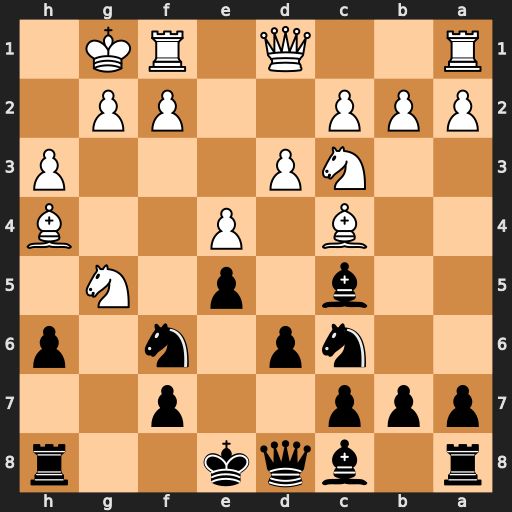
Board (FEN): r1bqk2r/ppp2p2/2np1n1p/2b1p1N1/2B1P2B/2NP3P/PPP2PP1/R2Q1RK1
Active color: b
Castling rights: kq
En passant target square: -
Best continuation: hxg5 Bxg5 Rg8